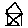
Label: house